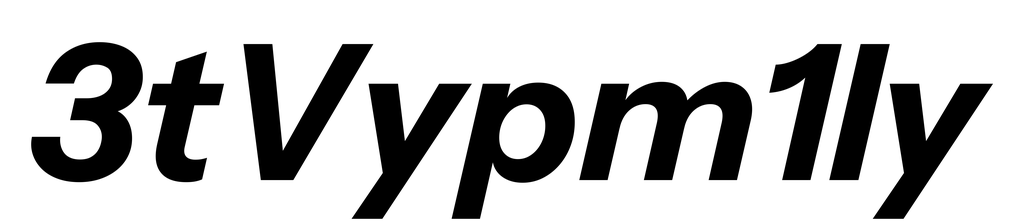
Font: InstrumentSans-Italic_Bold_Italic